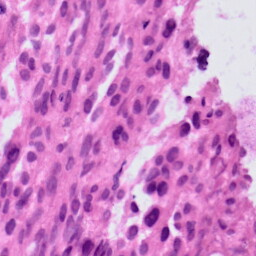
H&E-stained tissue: Skin